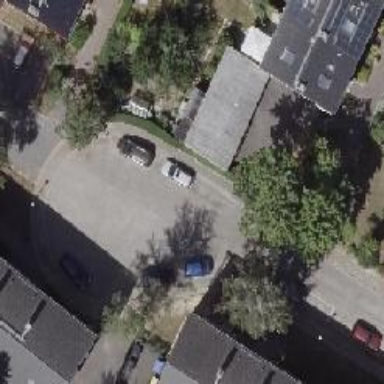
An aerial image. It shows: Residential road with concrete surface and sidewalks on both sides.